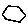
Label: hexagon